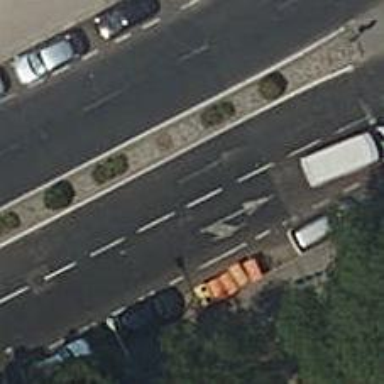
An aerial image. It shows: Public transport stop position.